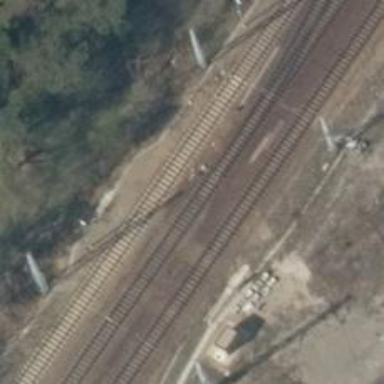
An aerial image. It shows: Railway switch.